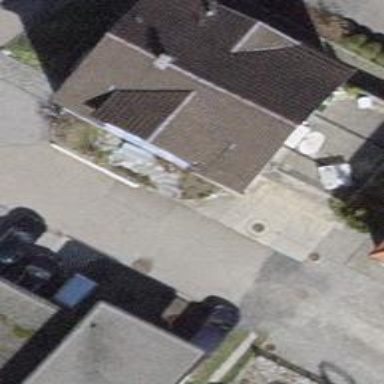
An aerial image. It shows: Detached building with gabled roof.